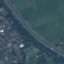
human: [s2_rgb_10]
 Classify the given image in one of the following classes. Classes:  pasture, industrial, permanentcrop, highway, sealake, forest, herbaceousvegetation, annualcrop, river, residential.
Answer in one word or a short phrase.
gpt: Highway